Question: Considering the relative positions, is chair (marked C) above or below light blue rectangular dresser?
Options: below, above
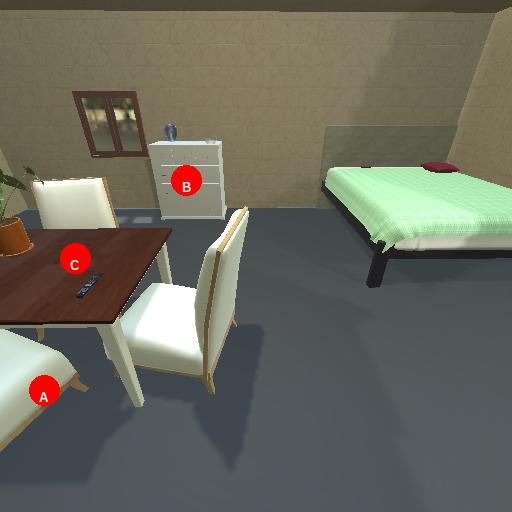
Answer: below